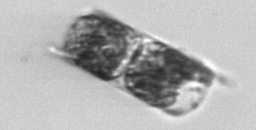
Label: Hemiaulus